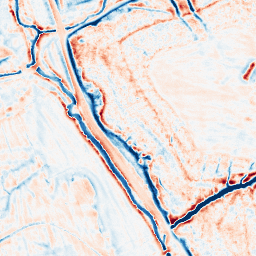
Category: edge_preserving
Decomposition family: bilateral
Decomposition parameters: d: 15
sigma_color: 50
sigma_space: 75
Upsampling method: quadratic
Upsampling parameters: scale: 8
Upsampling scale: 8